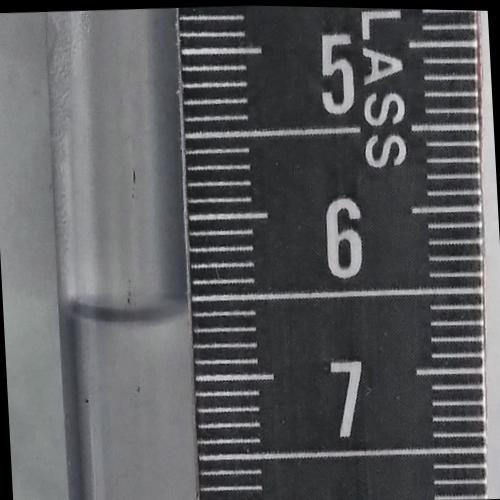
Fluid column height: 6.6 cm